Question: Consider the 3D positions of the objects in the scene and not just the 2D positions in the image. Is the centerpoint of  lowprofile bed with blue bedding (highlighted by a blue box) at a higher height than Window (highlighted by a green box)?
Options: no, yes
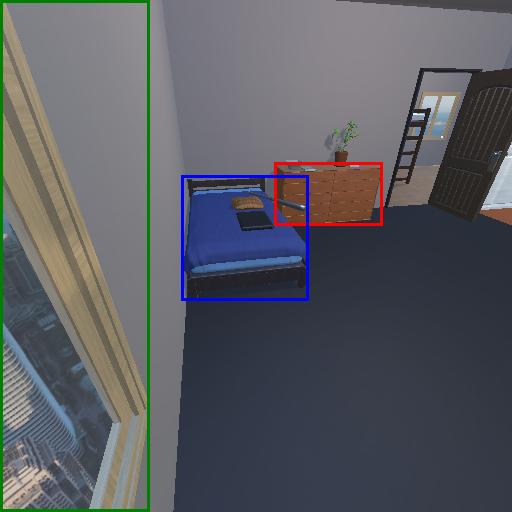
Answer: no